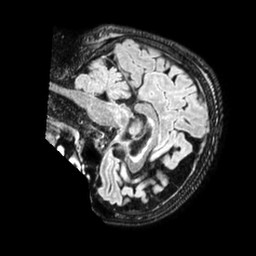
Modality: FLAIR
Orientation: sagittal
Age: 80
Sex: female
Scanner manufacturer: philips
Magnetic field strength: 1.5 T
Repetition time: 4.8 s
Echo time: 0.3306 s